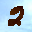
Label: 2